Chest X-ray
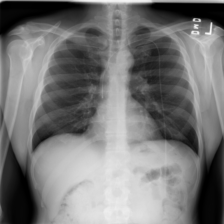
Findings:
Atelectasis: positive
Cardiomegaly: negative
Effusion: negative
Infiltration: negative
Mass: negative
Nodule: negative
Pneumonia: negative
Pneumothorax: negative
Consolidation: negative
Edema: negative
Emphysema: negative
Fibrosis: negative
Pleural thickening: negative
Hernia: negative